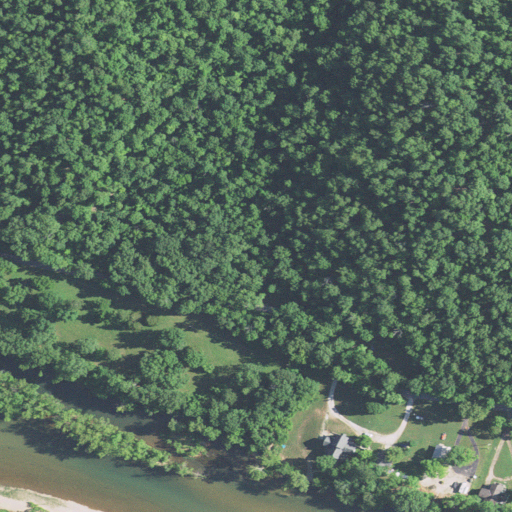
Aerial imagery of valley in Missouri named Water Hollow containing deciduous forest, open development, mixed forest, open water, woody wetlands, pasture, and herbaceous wetlands